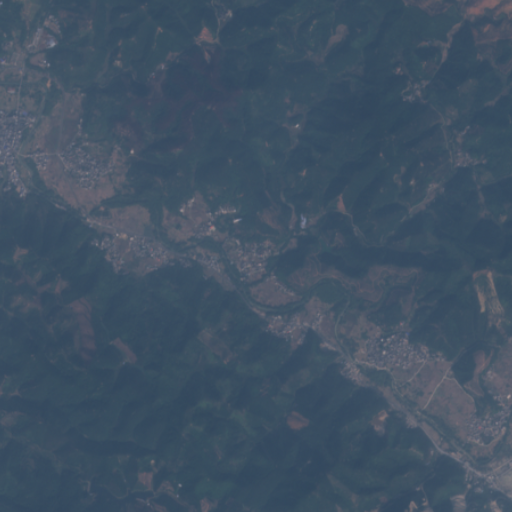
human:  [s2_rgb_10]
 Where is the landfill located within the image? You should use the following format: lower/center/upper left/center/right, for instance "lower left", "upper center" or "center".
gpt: The landfill is located in the lower right of the image.
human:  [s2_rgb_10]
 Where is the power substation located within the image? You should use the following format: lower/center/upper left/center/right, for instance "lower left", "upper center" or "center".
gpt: The power substation is located in the upper left of the image.
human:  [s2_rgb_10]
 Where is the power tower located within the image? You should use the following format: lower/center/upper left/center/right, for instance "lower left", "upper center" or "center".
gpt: The power tower is located in the upper left of the image.
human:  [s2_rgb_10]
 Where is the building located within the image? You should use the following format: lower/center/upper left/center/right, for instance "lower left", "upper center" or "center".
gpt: There is no building in the image.